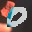
Label: 0